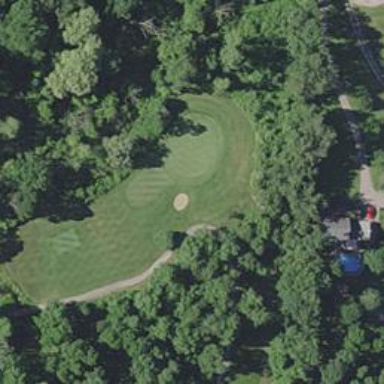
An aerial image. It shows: Golf hole.